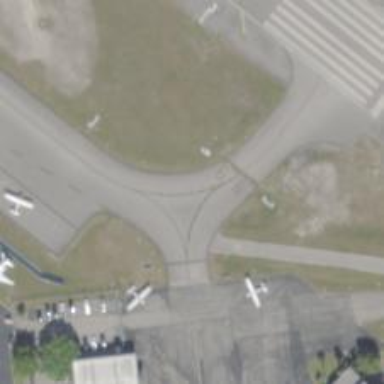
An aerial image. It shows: View of taxiway at the airport.